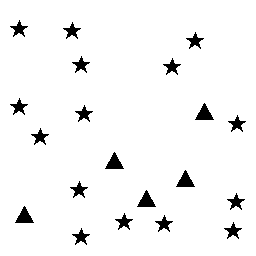
Squares: 0
Triangles: 5
Stars: 15
Total shapes: 20